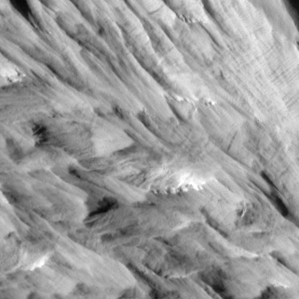
Label: non_frost